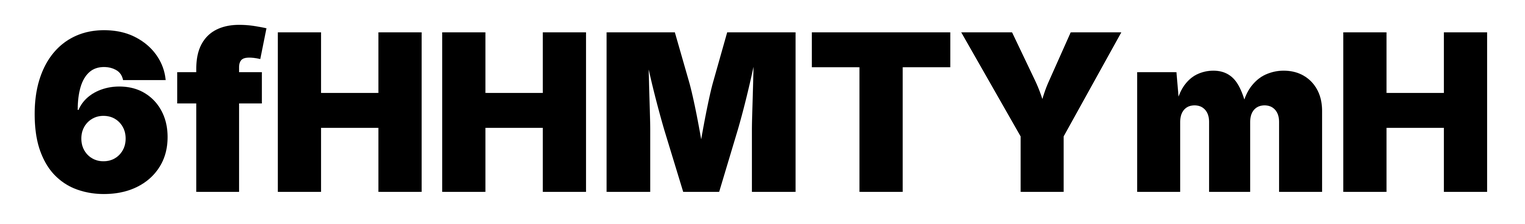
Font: Inter_Black